Question: I am trying to dynamically create an array of size 'n' that can contain pointers to multiple adjacency lists. However when I run my code, it doesn't result in an array of nodes, it just results in this:

It's not an array, it's just a single node.
Here's my code:
main.cpp
'''
#include "graph.h"
using namespace std;
int main() {
graph g;
return 0;
}
'''
graph.cpp
'''
#include "graph.h"
// Constructor
graph::graph()
{
int size = 5; //
// Allocate array of size (n) and fill each with null
adjListArray = new node*[size];
// Set each entry in array to NULL
for (int i = 0; i < size; i++)
{
adjListArray[i] = NULL;
}
}
'''
graph.h
'''
#include<cassert>
#include<iostream>
#include<string>
#include<fstream>
using namespace std;
struct node
{
int name;
node *next;
};
class graph
{
public:
// Constructors/destructors
graph();
~graph();
private:
node** adjListArray; // Array of pointers to each adjacency list
};
'''
Where am I going wrong?
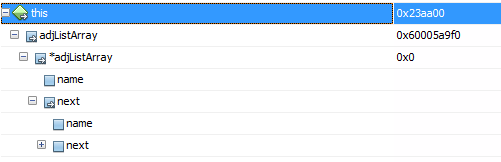
Answer: The issue is that there is no way to tell how large a piece of memory when you only have a pointer to the start of the memory and so your IDE just assumes that it is size is 'sizeof(datatype)' and only shows you the first element.